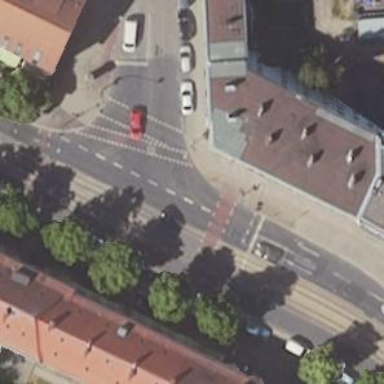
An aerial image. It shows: Crossing with traffic signals.